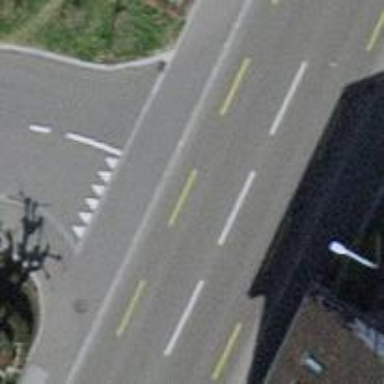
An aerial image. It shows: Asphalt road with primary highway designation. It includes separate cycle lane and sidewalk.